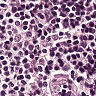
Metastatic tissue present: no